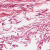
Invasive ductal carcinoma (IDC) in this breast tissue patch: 0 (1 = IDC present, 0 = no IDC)